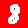
Digit: 8